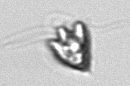
Label: Pyramimonas_longicauda